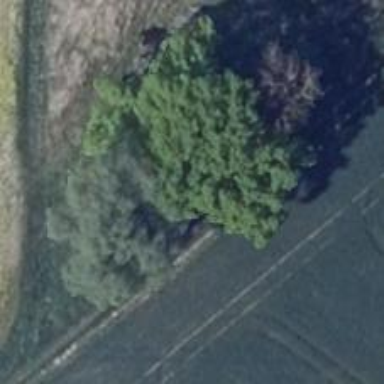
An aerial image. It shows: Row of trees in natural setting.